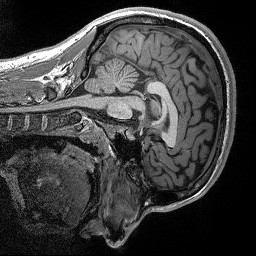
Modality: T1w
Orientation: sagittal
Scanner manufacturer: siemens
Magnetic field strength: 3 T
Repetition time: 2.3 s
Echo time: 0.00298 s